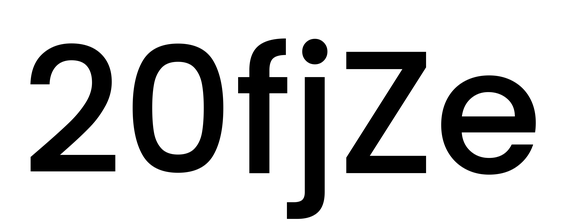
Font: Poppins-Medium